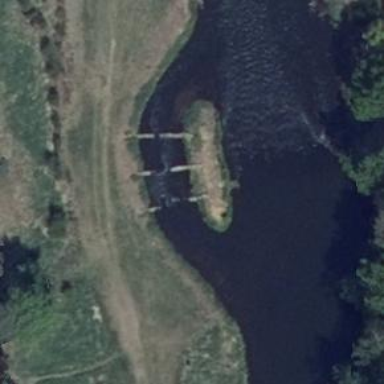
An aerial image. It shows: Fish pass in water body.